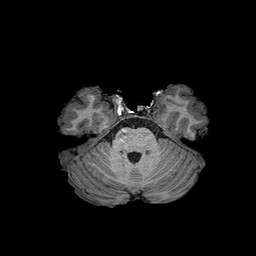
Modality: T1w
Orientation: coronal
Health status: healthy